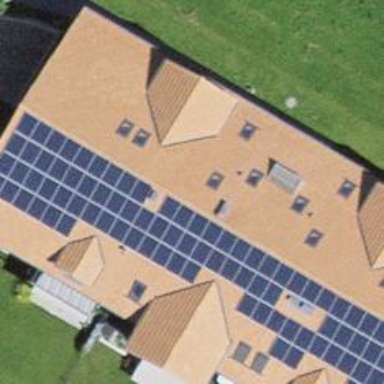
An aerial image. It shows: Solar power generator using photovoltaic method with solar photovoltaic panel types.